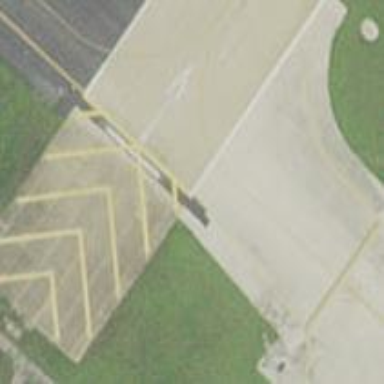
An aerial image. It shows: View of taxiway at the airport.